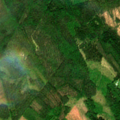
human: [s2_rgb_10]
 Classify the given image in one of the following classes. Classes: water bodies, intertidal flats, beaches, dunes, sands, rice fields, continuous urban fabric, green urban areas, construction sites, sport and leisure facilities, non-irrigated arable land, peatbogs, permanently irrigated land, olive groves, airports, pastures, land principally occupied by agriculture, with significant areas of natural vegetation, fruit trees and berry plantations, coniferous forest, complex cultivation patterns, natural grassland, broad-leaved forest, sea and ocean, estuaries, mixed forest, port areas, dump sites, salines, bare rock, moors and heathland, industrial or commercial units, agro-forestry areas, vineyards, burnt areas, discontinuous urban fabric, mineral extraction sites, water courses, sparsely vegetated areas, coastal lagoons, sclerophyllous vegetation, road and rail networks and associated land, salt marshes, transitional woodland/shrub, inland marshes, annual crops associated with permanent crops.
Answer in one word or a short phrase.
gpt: coniferous forest, mixed forest, transitional woodland/shrub